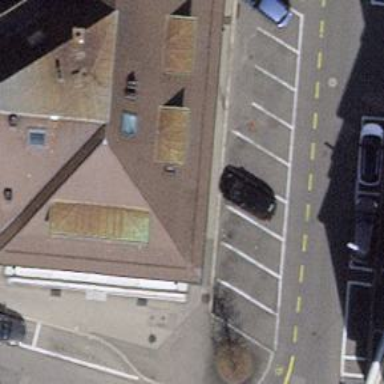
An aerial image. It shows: Bicycle parking area with stands available.